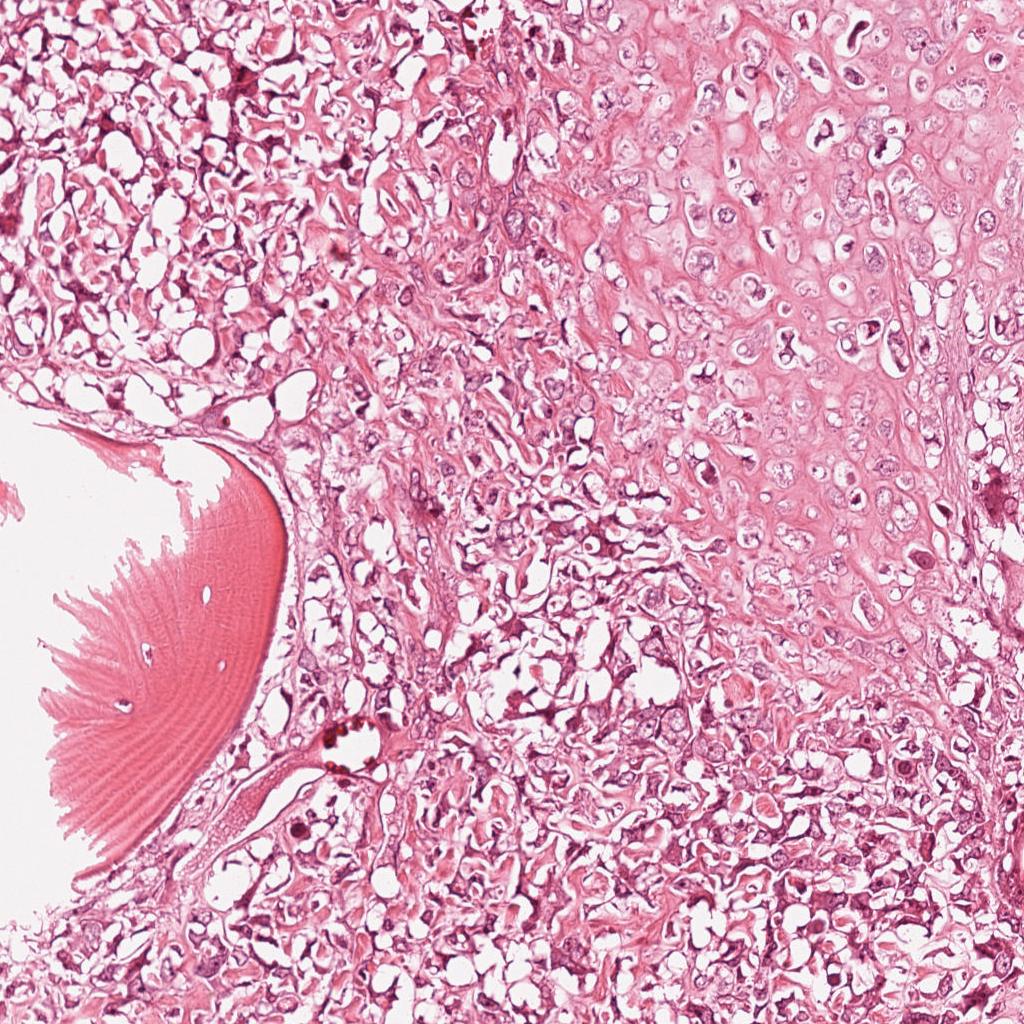
Label: Viable